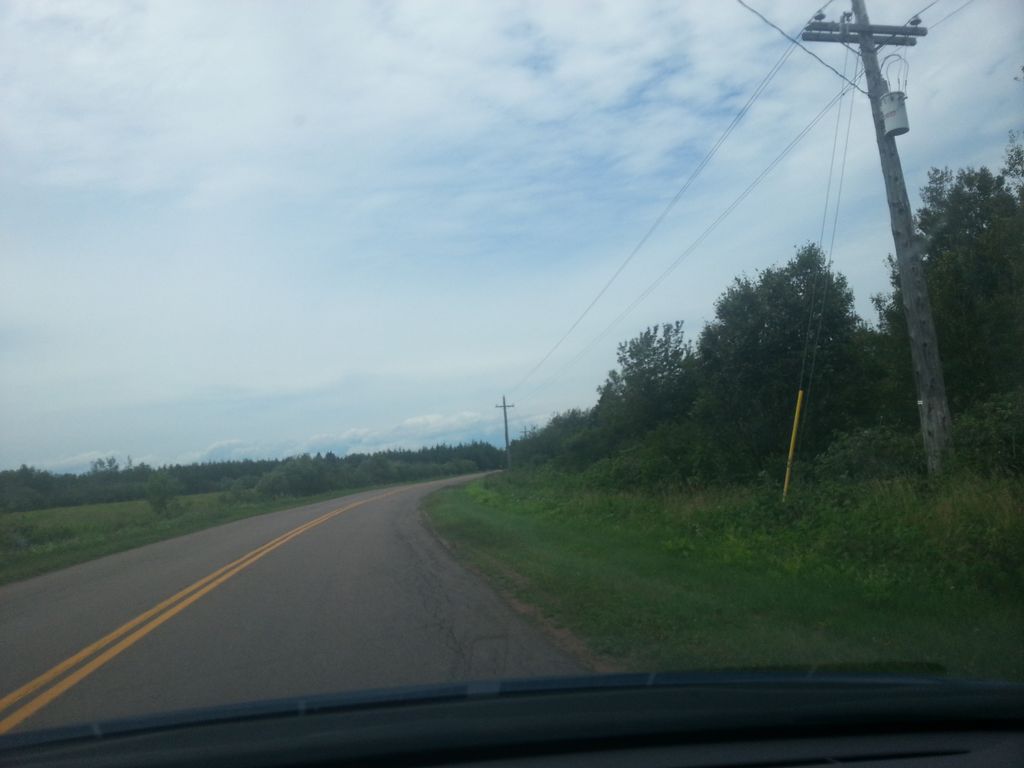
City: charlottetown